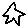
Label: star